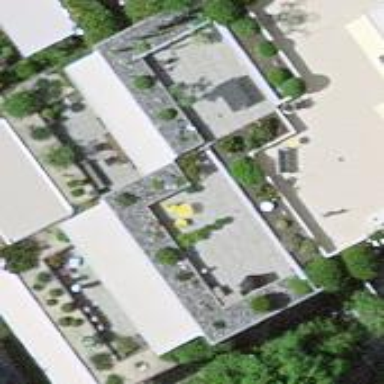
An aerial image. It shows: Terrace building.